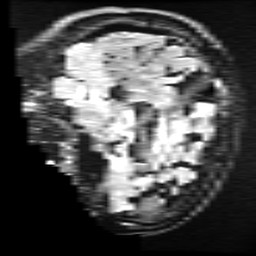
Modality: FLAIR
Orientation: sagittal
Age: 25
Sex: female
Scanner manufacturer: ge
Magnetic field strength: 3 T
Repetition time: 11 s
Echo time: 0.1497 s